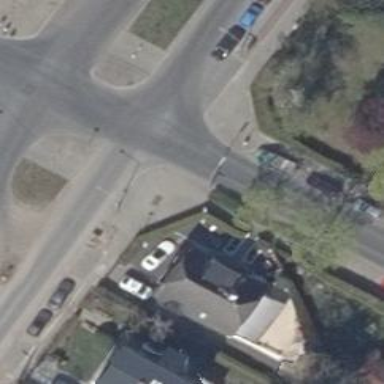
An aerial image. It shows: Unmarked crossing on footway.